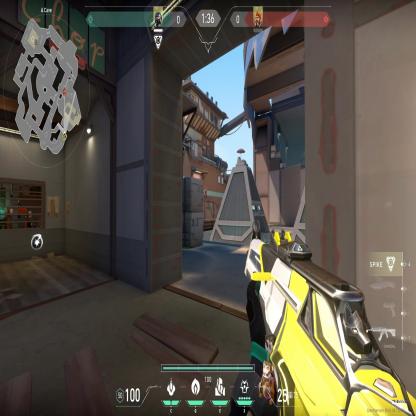
Label: enemy